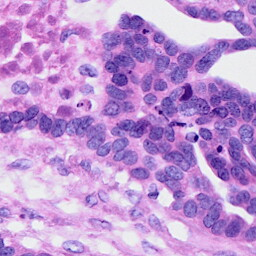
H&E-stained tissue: Ovarian